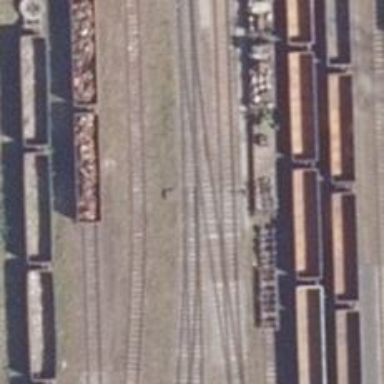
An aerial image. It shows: Railway switch.